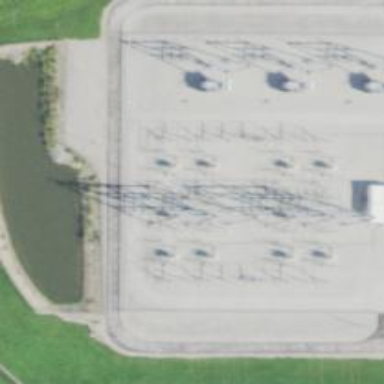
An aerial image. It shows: Switch for power supply.